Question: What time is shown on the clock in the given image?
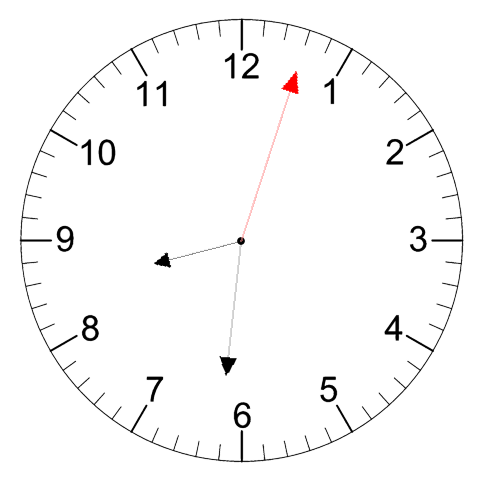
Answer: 08:31:03